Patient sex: M
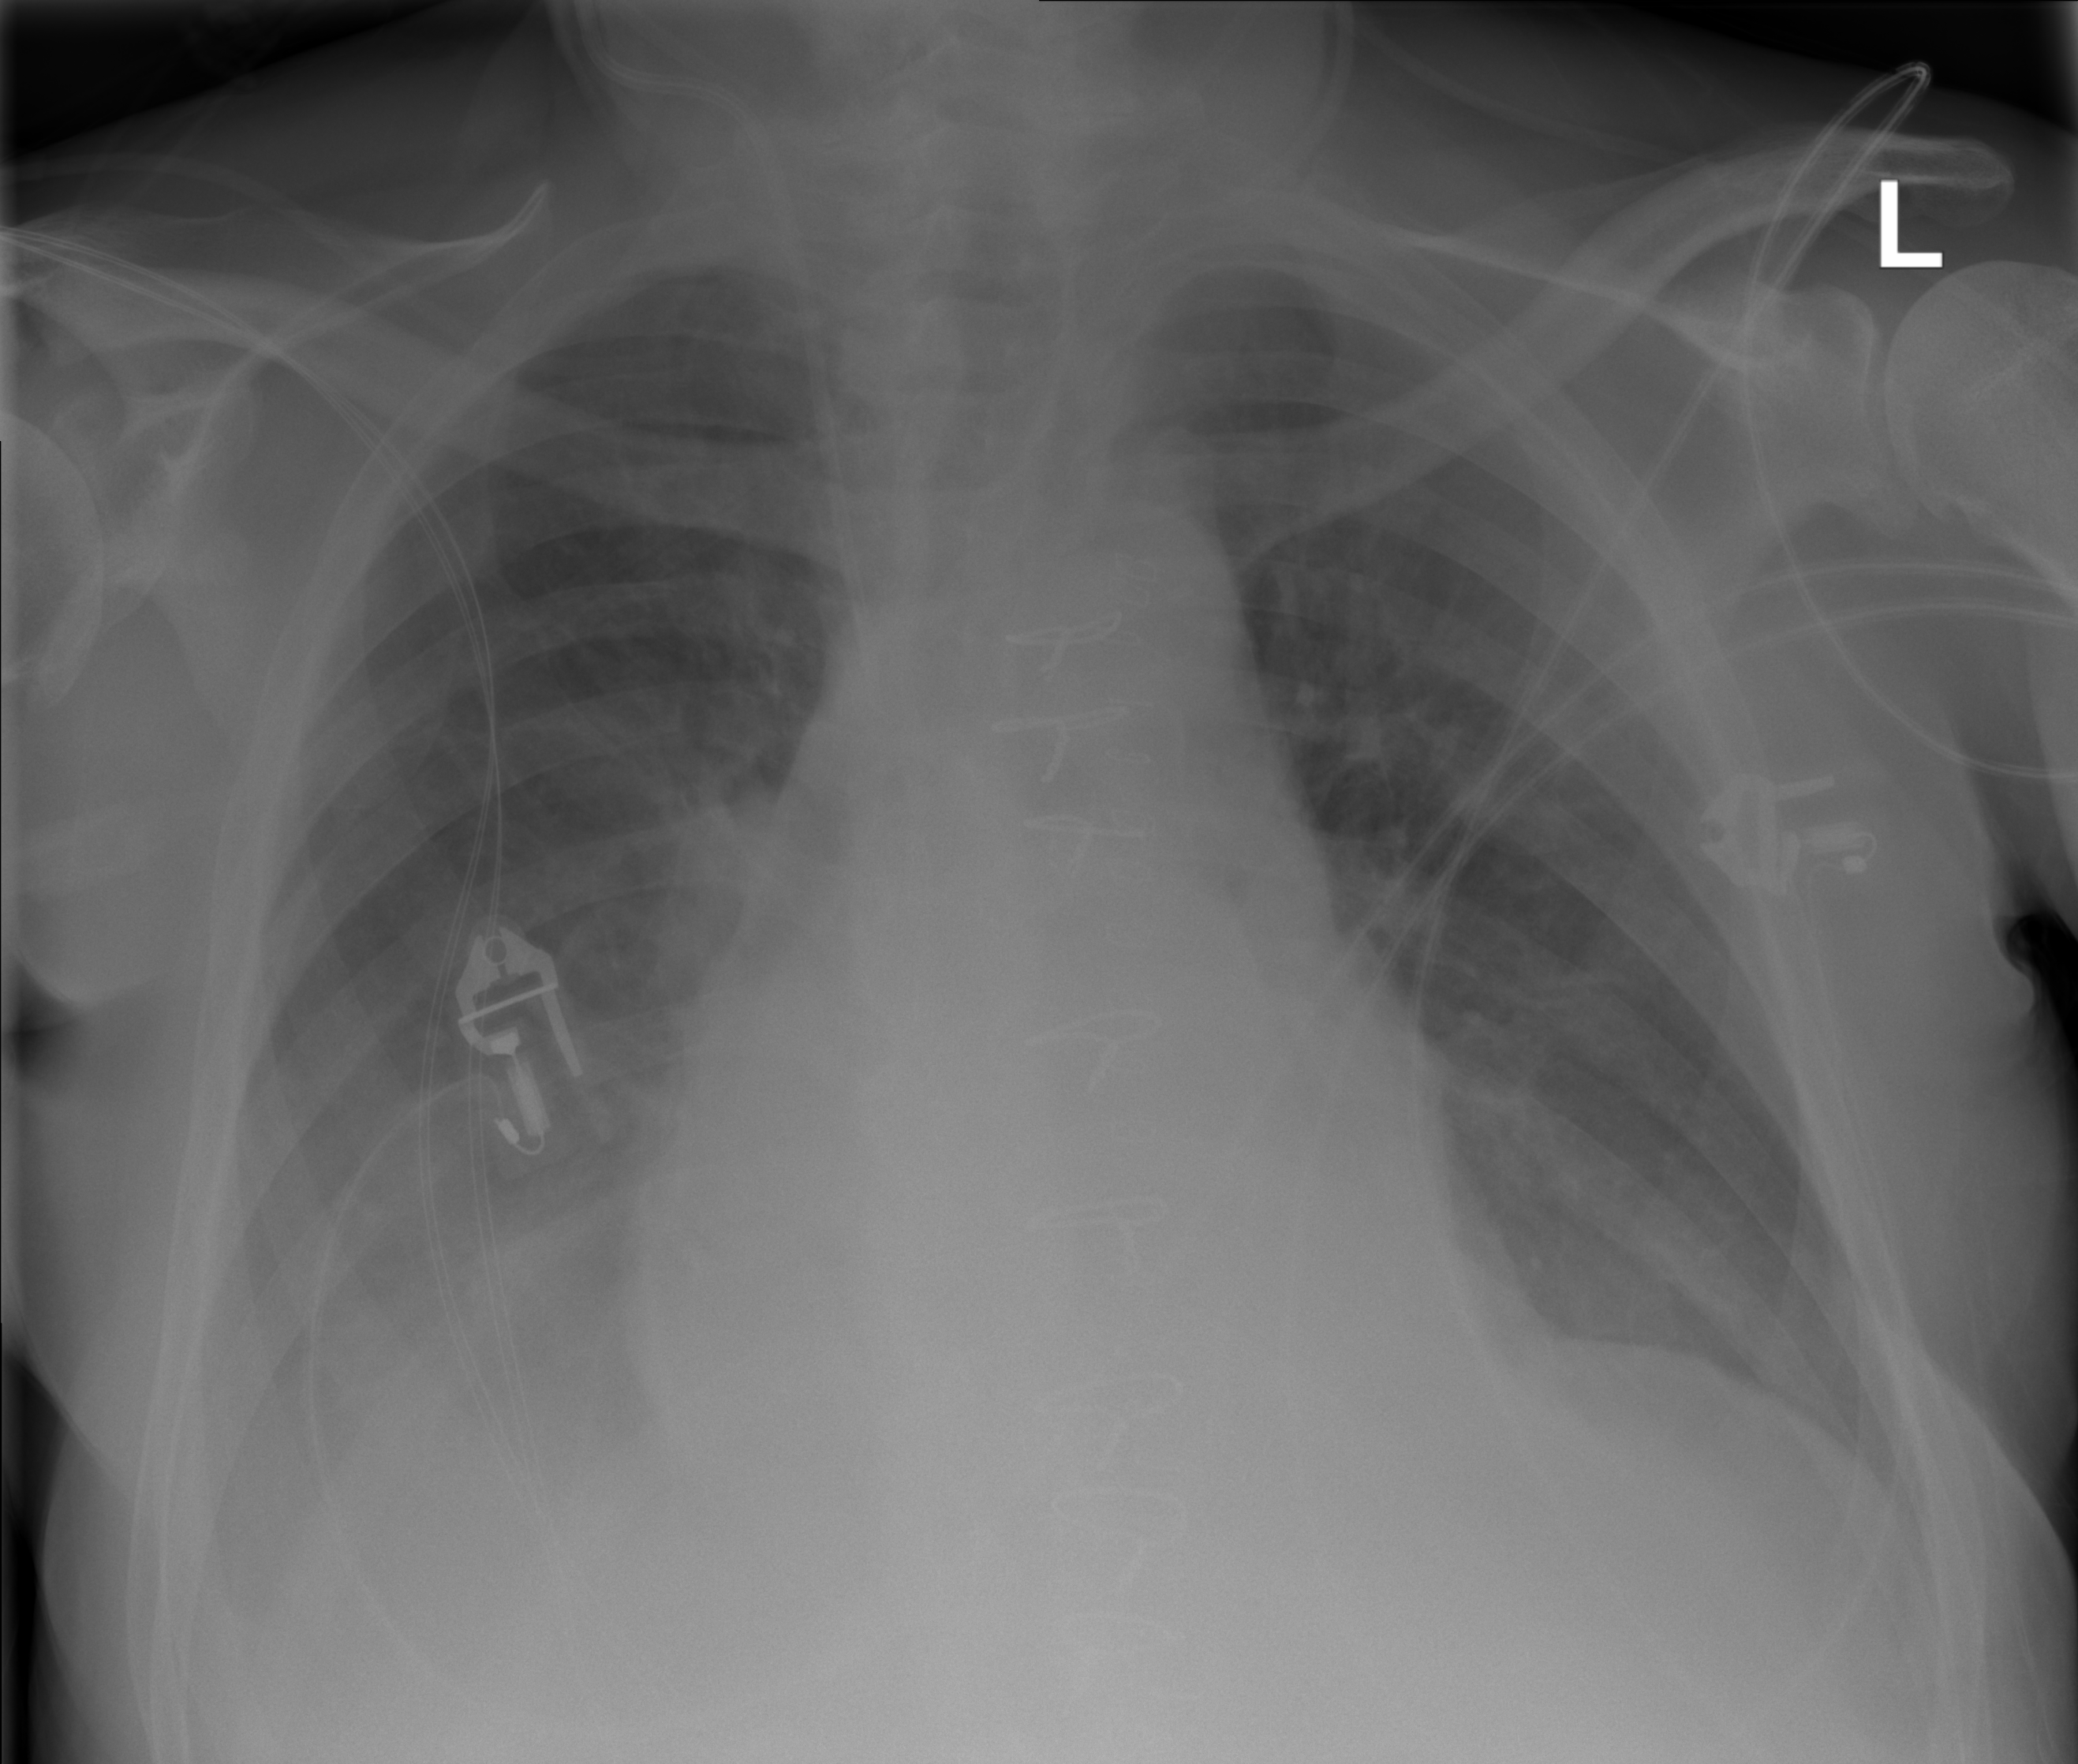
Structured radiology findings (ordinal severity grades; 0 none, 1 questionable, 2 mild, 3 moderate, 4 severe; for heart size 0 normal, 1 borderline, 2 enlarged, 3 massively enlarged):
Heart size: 2
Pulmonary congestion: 0
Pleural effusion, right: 2
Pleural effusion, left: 0
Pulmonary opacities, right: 0
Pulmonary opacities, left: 0
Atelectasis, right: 2
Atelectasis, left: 0